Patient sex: F
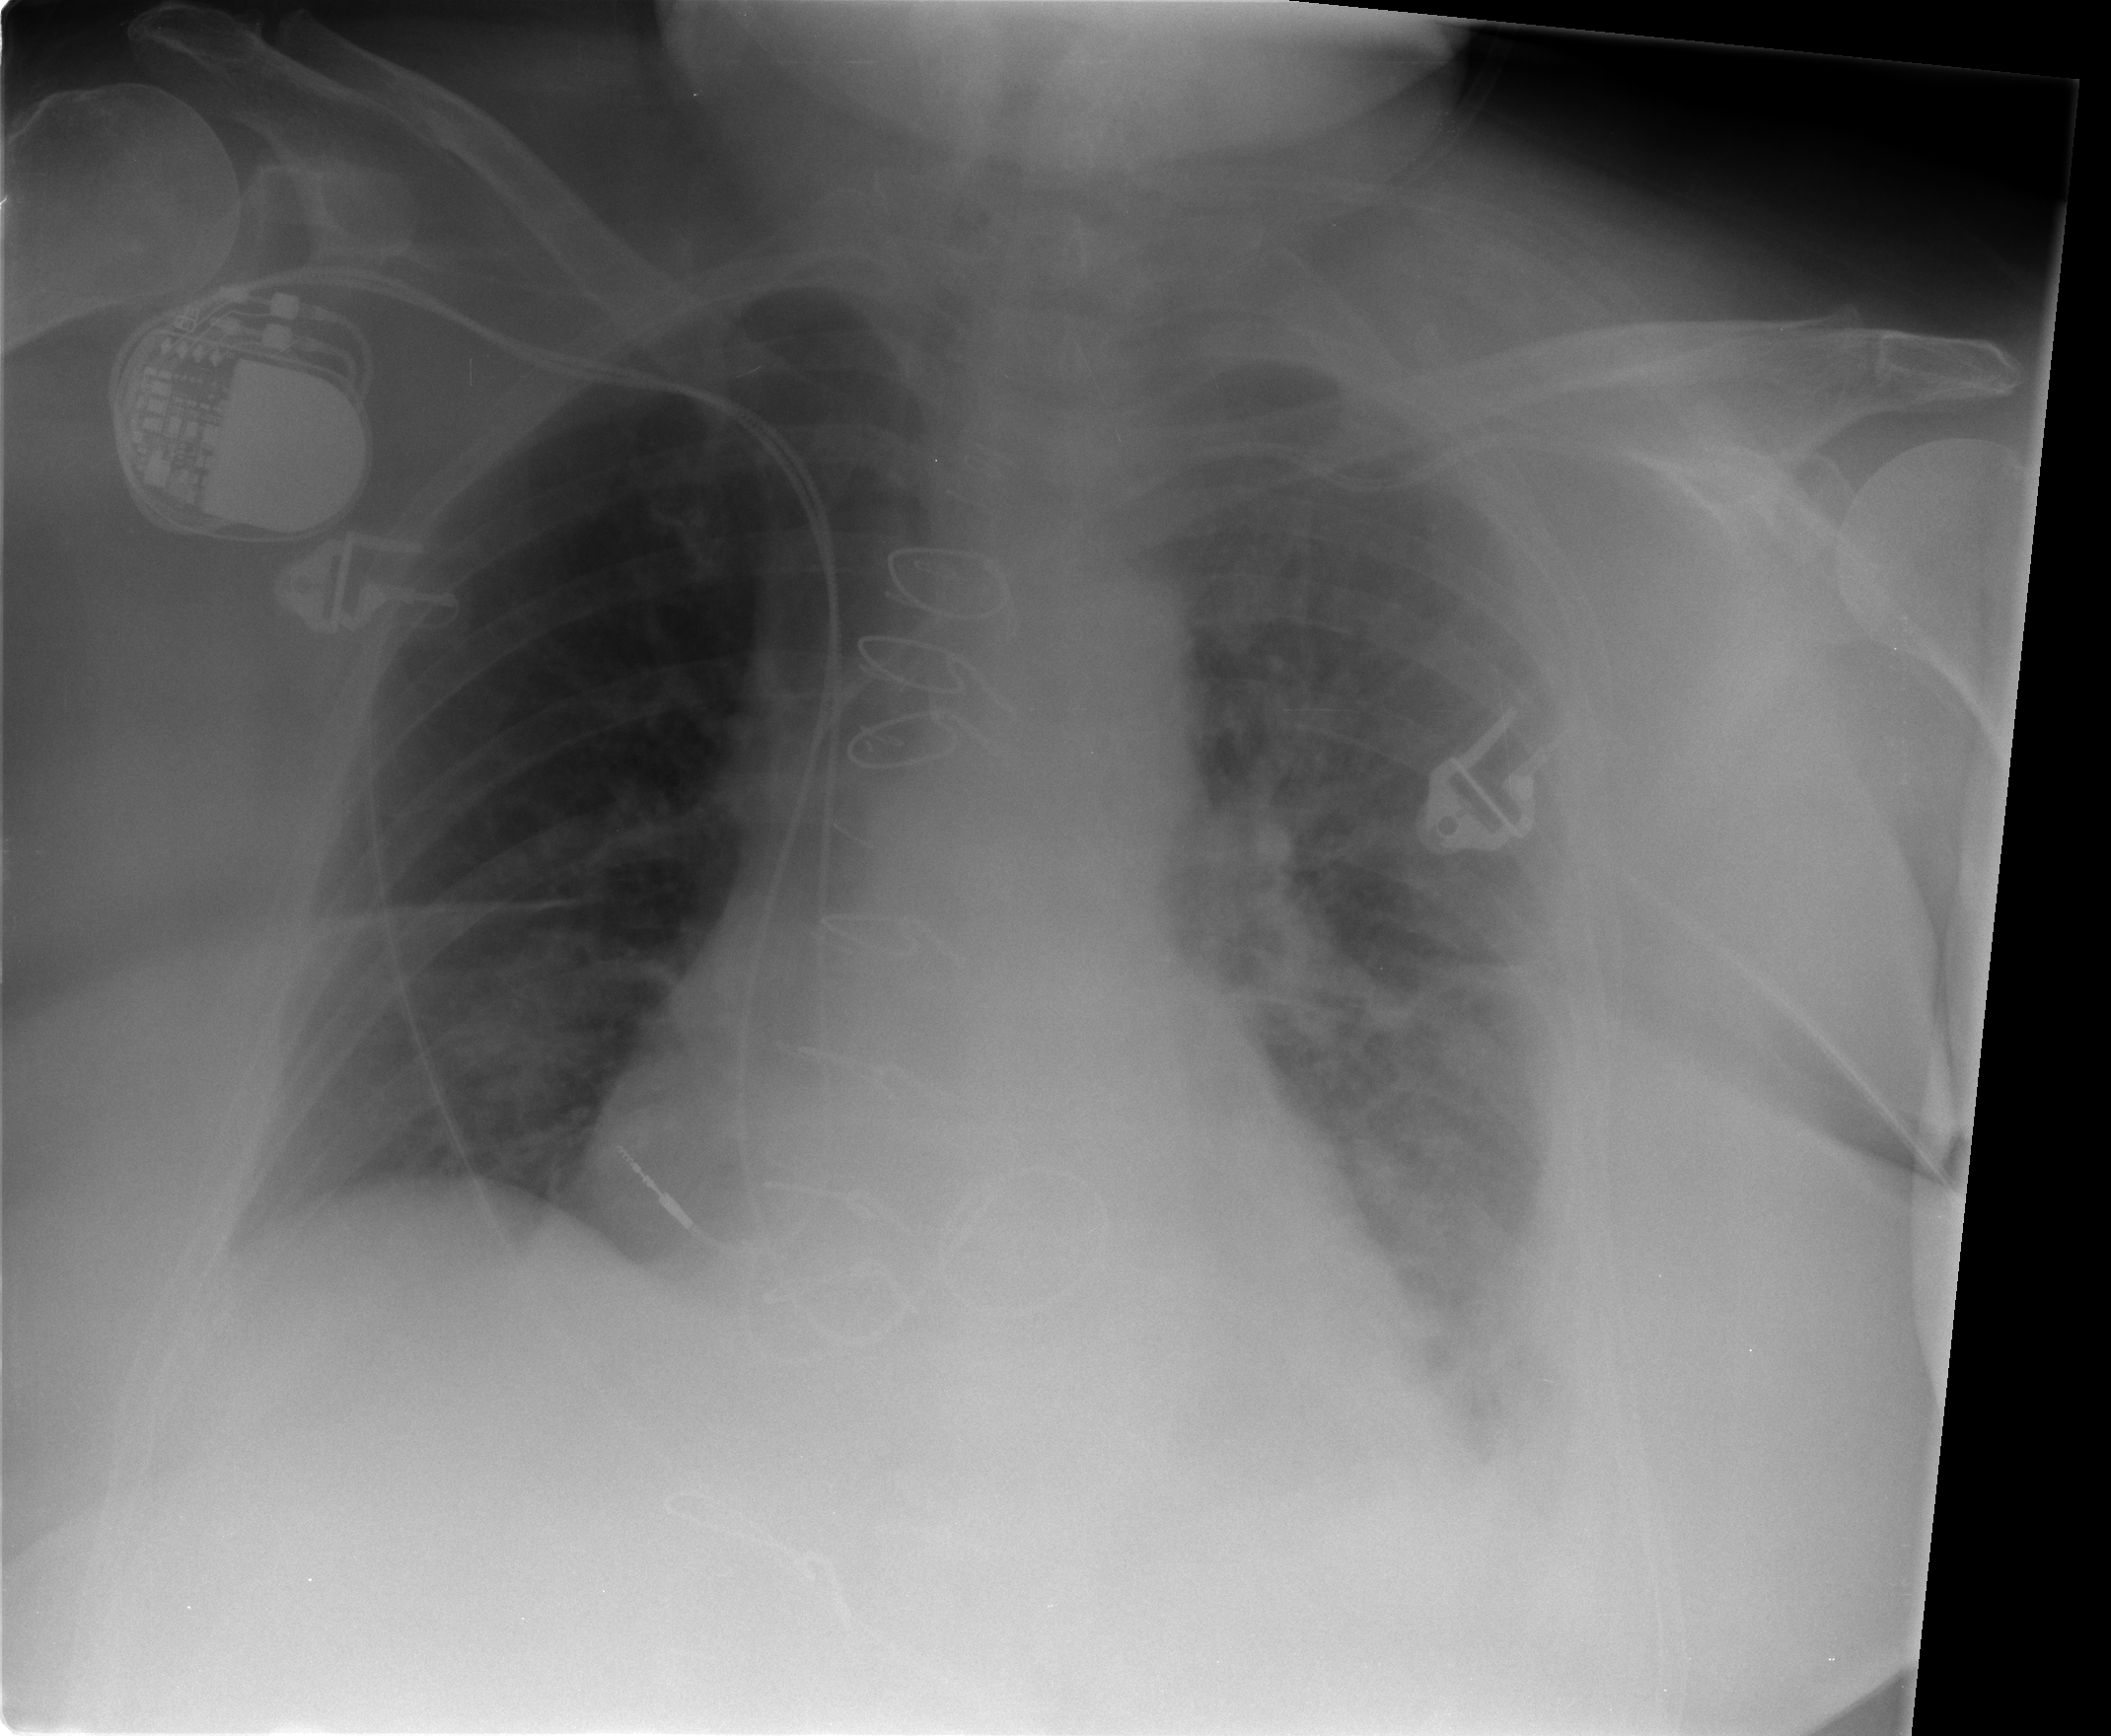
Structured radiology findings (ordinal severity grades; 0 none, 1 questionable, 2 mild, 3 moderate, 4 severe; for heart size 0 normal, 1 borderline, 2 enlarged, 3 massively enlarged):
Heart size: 2
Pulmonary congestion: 1
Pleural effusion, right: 2
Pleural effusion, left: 2
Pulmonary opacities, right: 0
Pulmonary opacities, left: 1
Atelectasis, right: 2
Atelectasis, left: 2